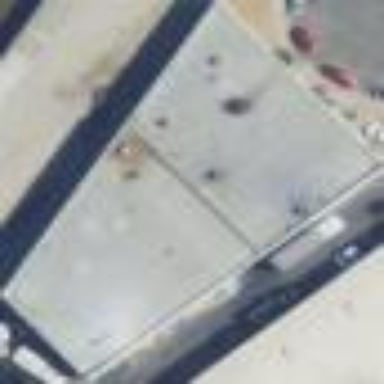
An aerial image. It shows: Warehouse building.